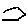
Label: hexagon